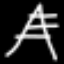
Label: The Eiffel Tower